Fundus camera: zeiss
Shooting center: fovea
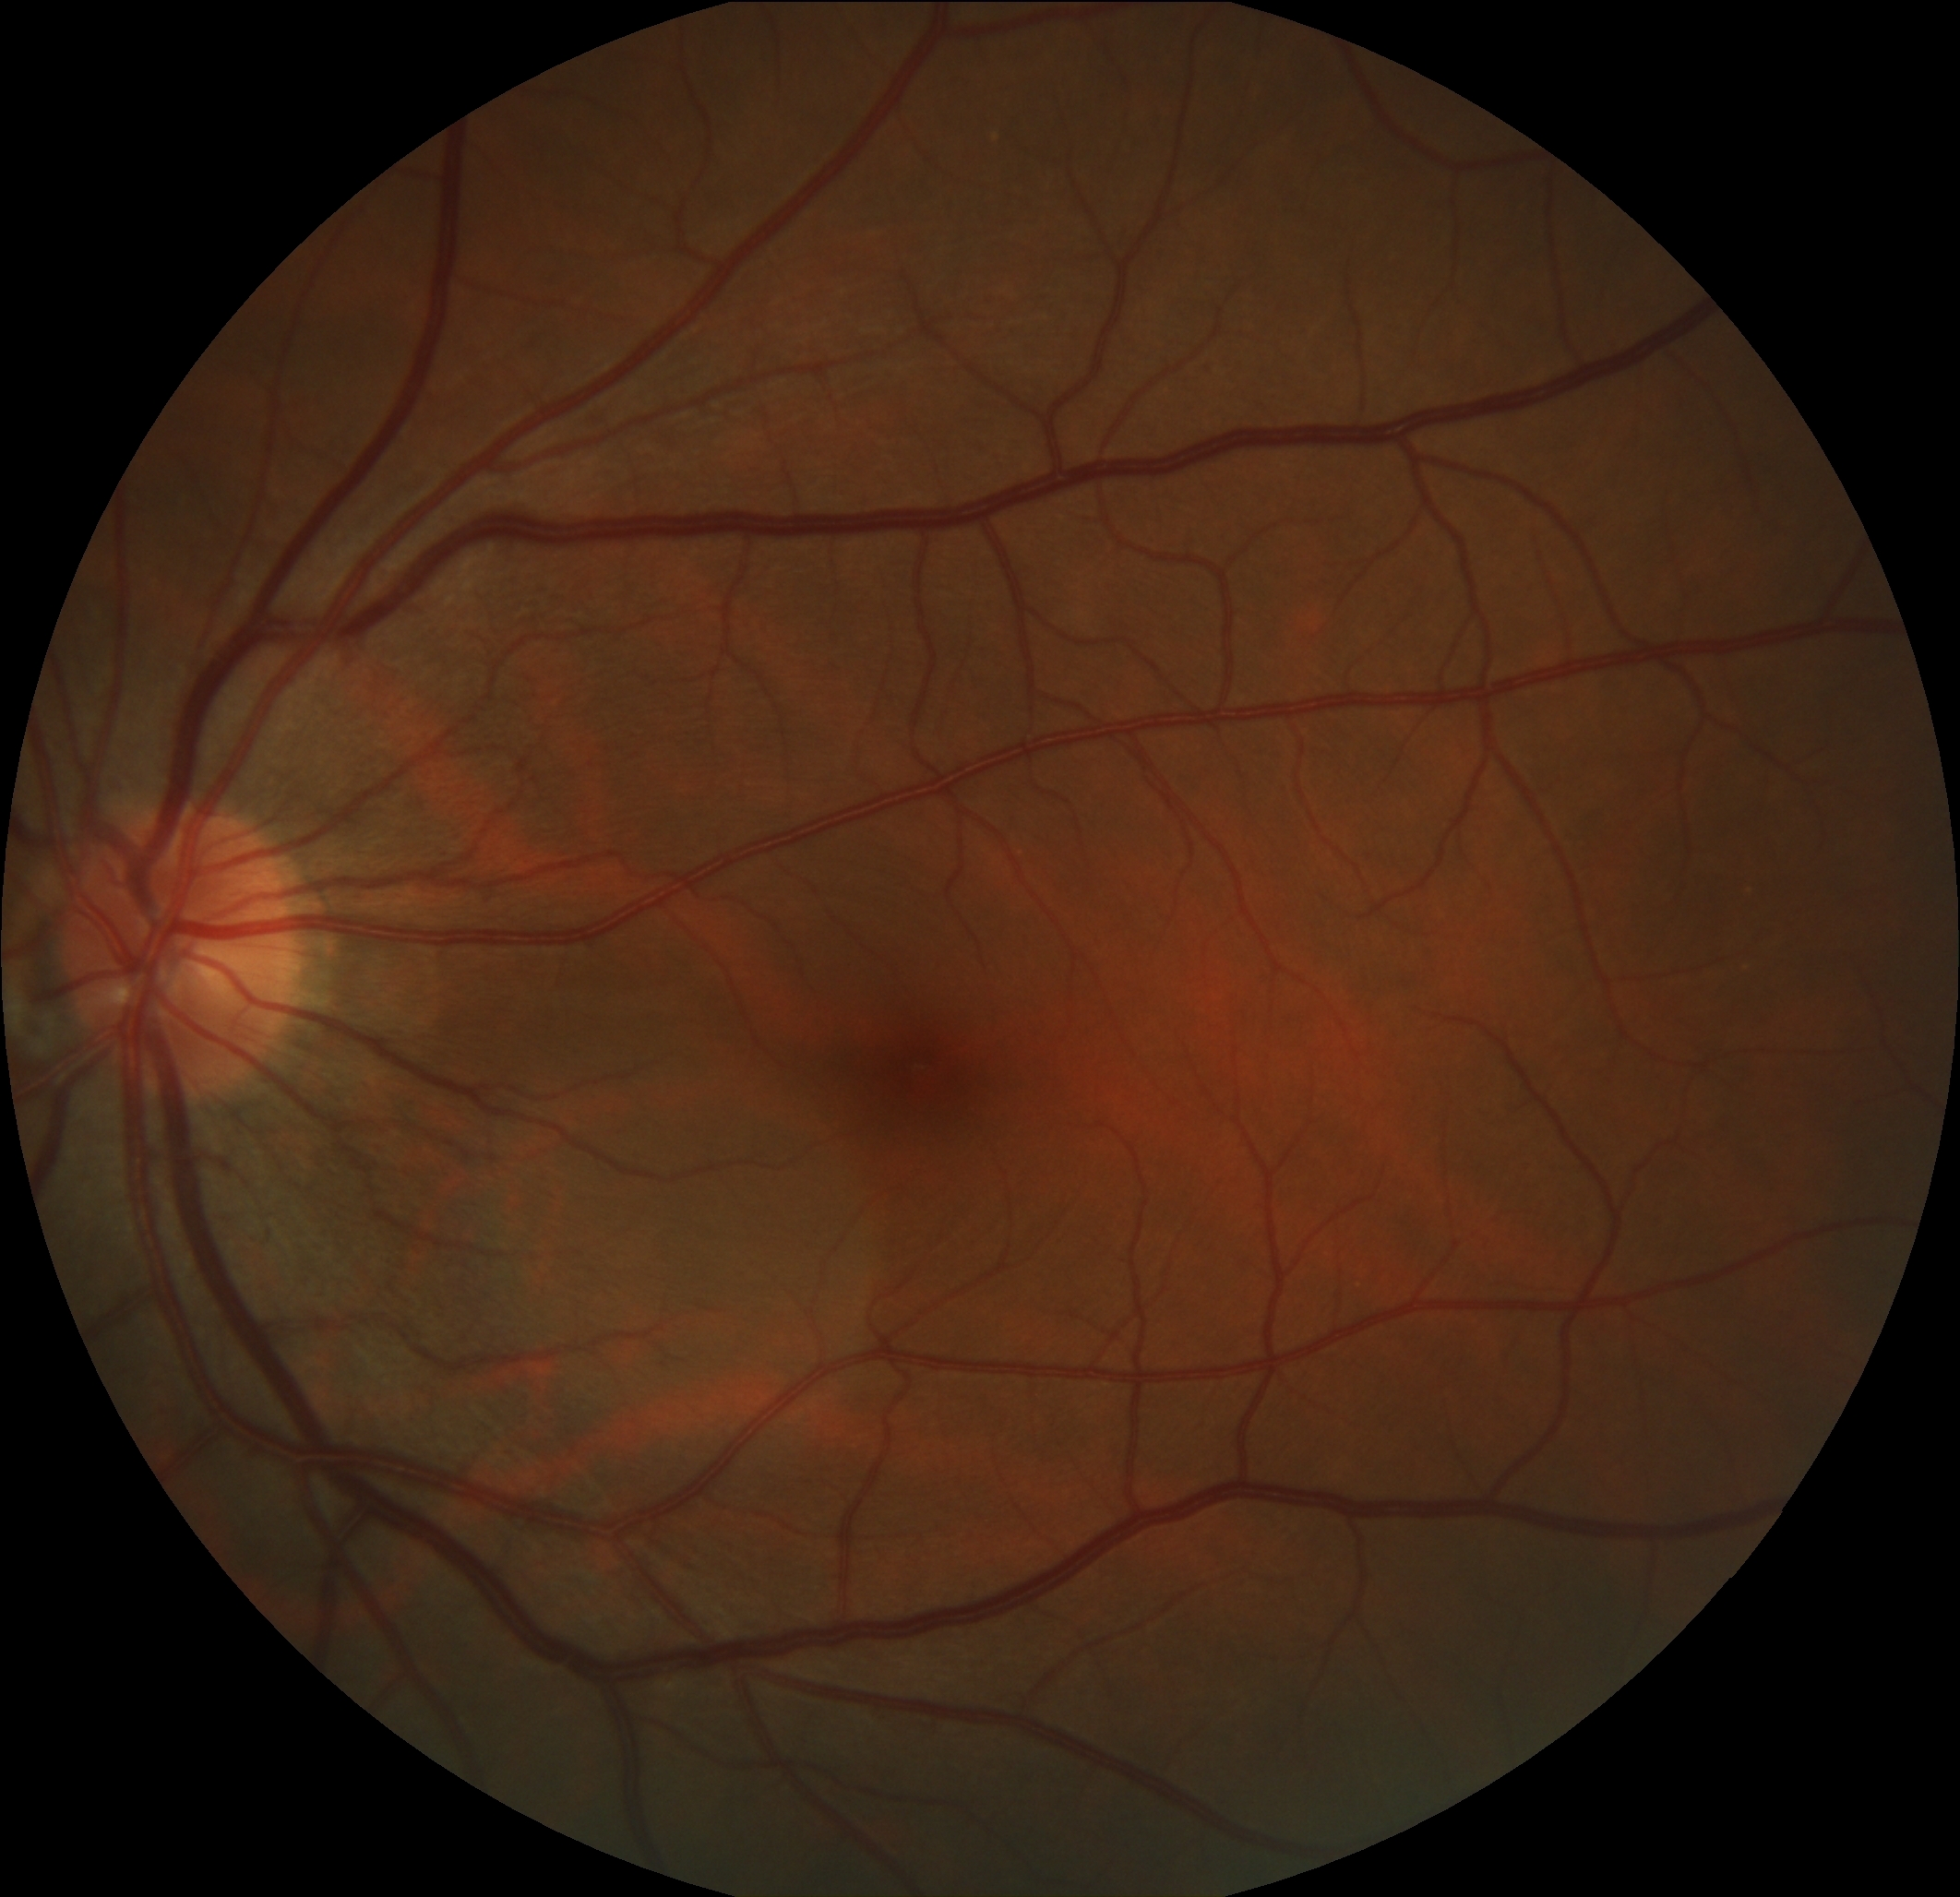
Pathologic myopia: no
Patchy retinal atrophy: present
Retinal detachment: absent